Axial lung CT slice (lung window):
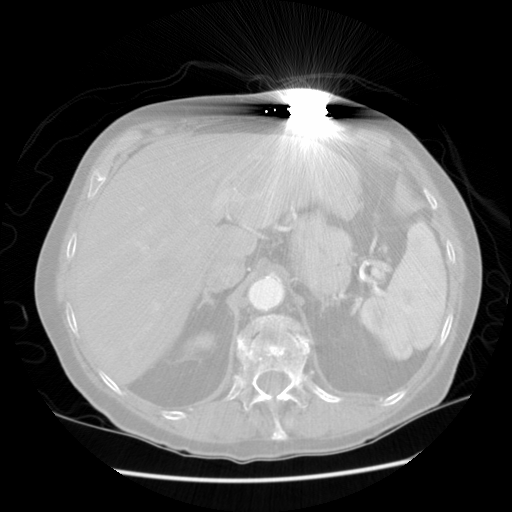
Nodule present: no